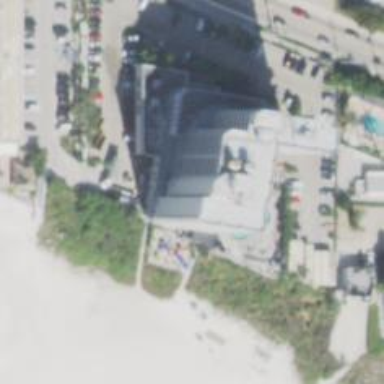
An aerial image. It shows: Hotel building.